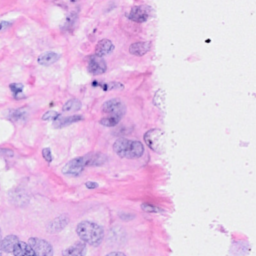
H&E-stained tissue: Breast